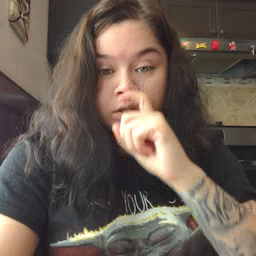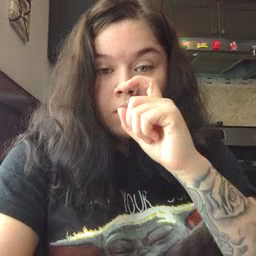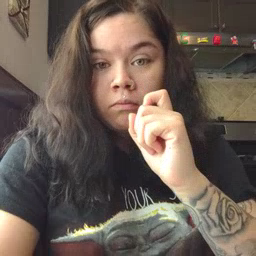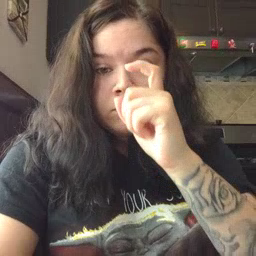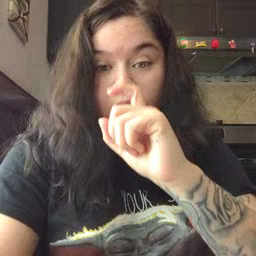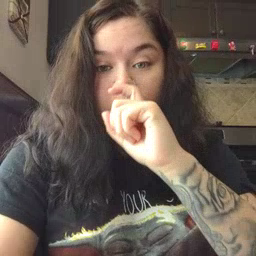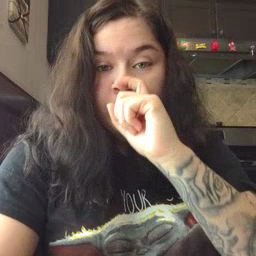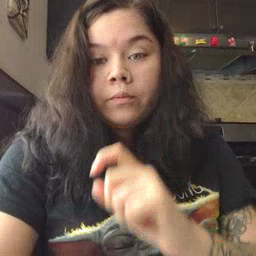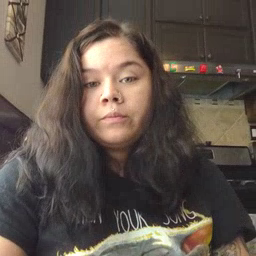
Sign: doll